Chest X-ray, PA view. Patient: 24 years old, sex M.
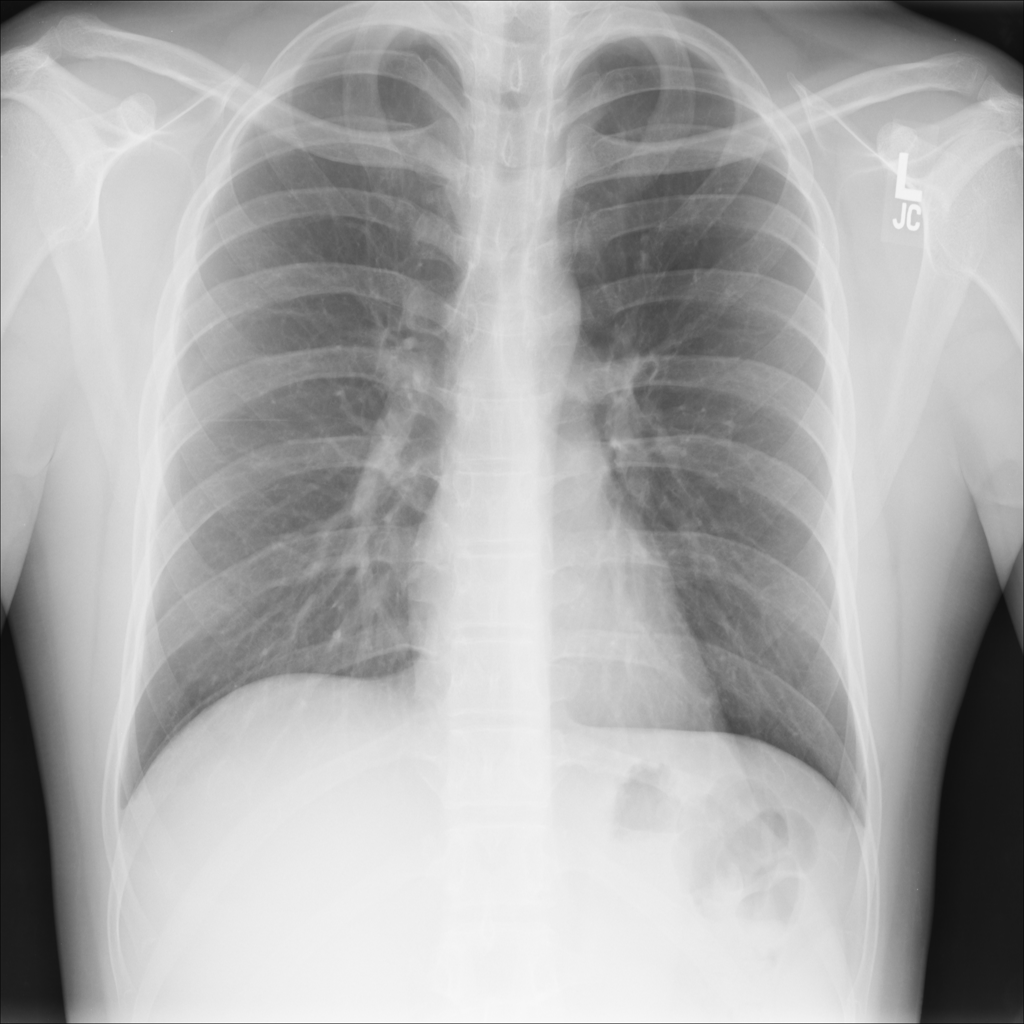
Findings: No Finding